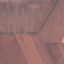
Land use / land cover class: AnnualCrop